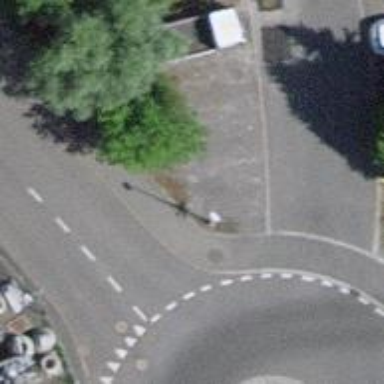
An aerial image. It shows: Sidewalk along the footway.